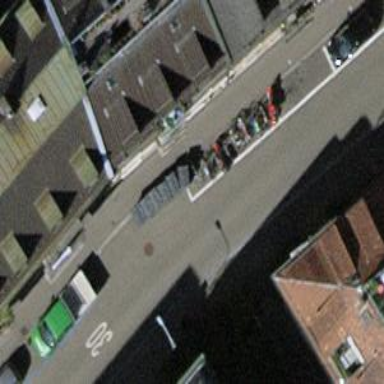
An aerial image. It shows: Bicycle parking area with stands.